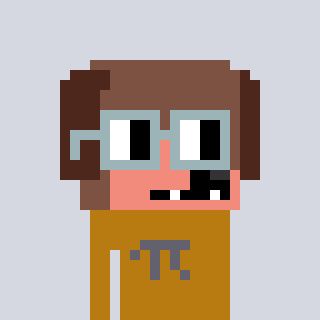
a pixel art character with square dark gray glasses, a dog-shaped head and a gold-colored body on a cool background